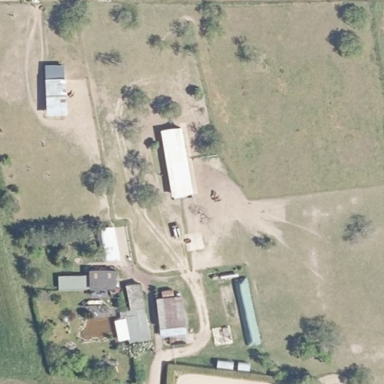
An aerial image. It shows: Farmyard area.